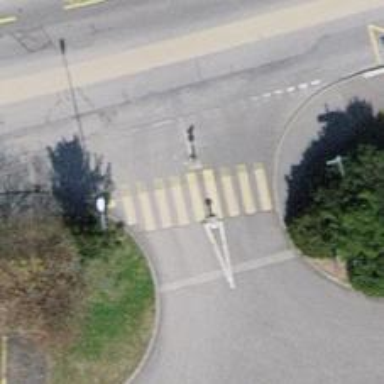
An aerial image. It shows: Marked footway with asphalt surface. The crossing includes pedestrian island.